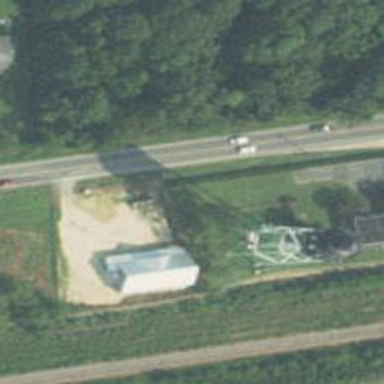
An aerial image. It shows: Water tower that is man-made.